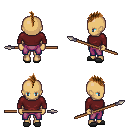
a pixel art fantasy rpg character, female body template, human, tanned skin, maroon long-sleeve shirt, magenta pants, brown mohawk hairstyle, gray slippers, spear, four views (front, back, left, right), 2x2 character sprite sheet, small pixel art, hard edges, no anti-aliasing